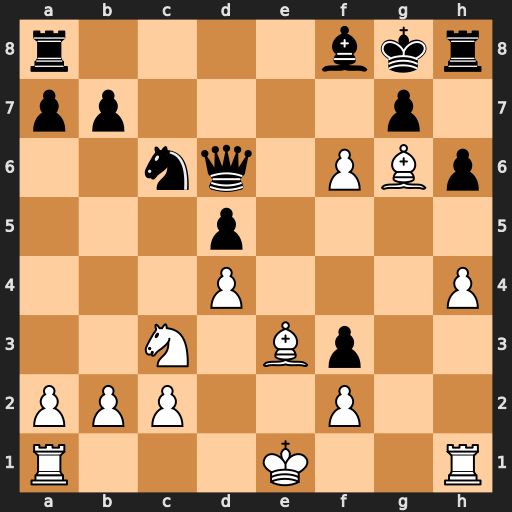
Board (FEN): r4bkr/pp4p1/2nq1PBp/3p4/3P3P/2N1Bp2/PPP2P2/R3K2R
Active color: w
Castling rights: KQ
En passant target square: -
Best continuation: f7#